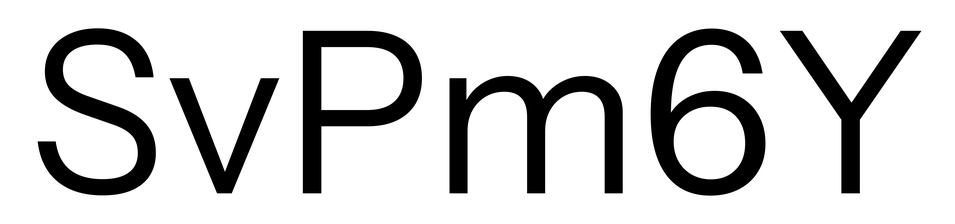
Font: InstrumentSans_Regular